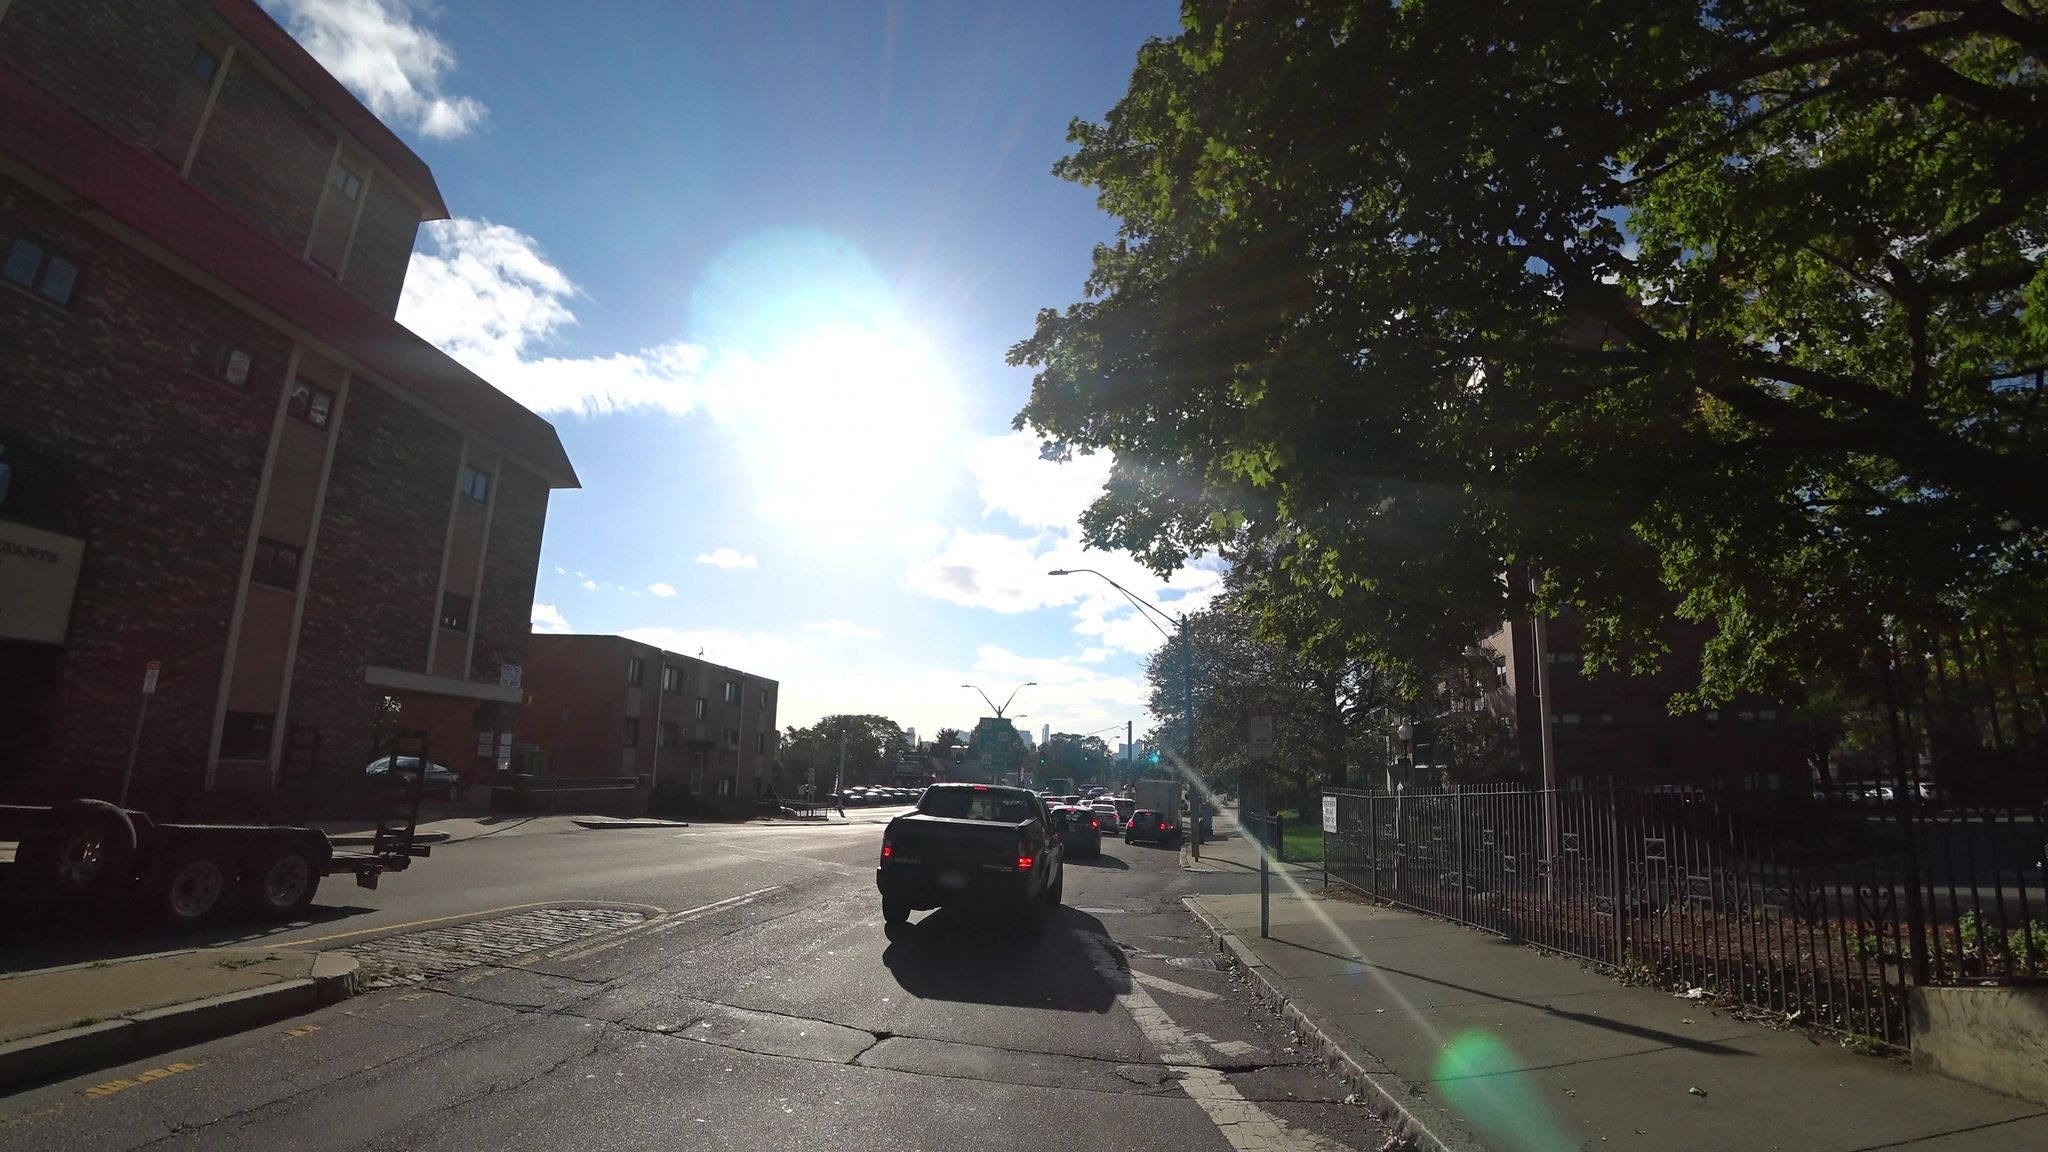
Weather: clear
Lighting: day
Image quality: good
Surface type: driving surface
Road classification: secondary
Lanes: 2
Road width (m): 15.2
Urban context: urban centre
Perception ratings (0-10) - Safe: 3.88, Lively: 4.05, Beautiful: 7.44, Boring: 4.21, Depressing: 1.47, Wealthy: 5.94